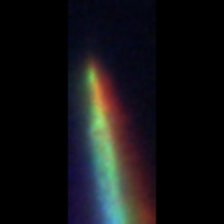
Taxon: Pennate
Group: Diatoms